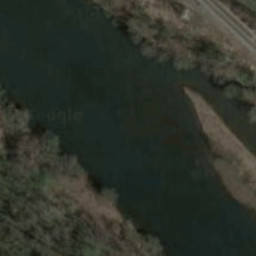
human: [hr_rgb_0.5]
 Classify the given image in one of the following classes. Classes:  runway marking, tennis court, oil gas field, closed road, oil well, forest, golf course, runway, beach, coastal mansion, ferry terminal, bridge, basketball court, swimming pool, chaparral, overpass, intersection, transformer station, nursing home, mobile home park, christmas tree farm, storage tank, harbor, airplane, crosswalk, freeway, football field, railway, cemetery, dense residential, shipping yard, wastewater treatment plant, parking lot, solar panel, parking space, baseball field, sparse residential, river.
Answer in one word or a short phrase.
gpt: river